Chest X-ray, PA view. Patient: 35 years old, sex F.
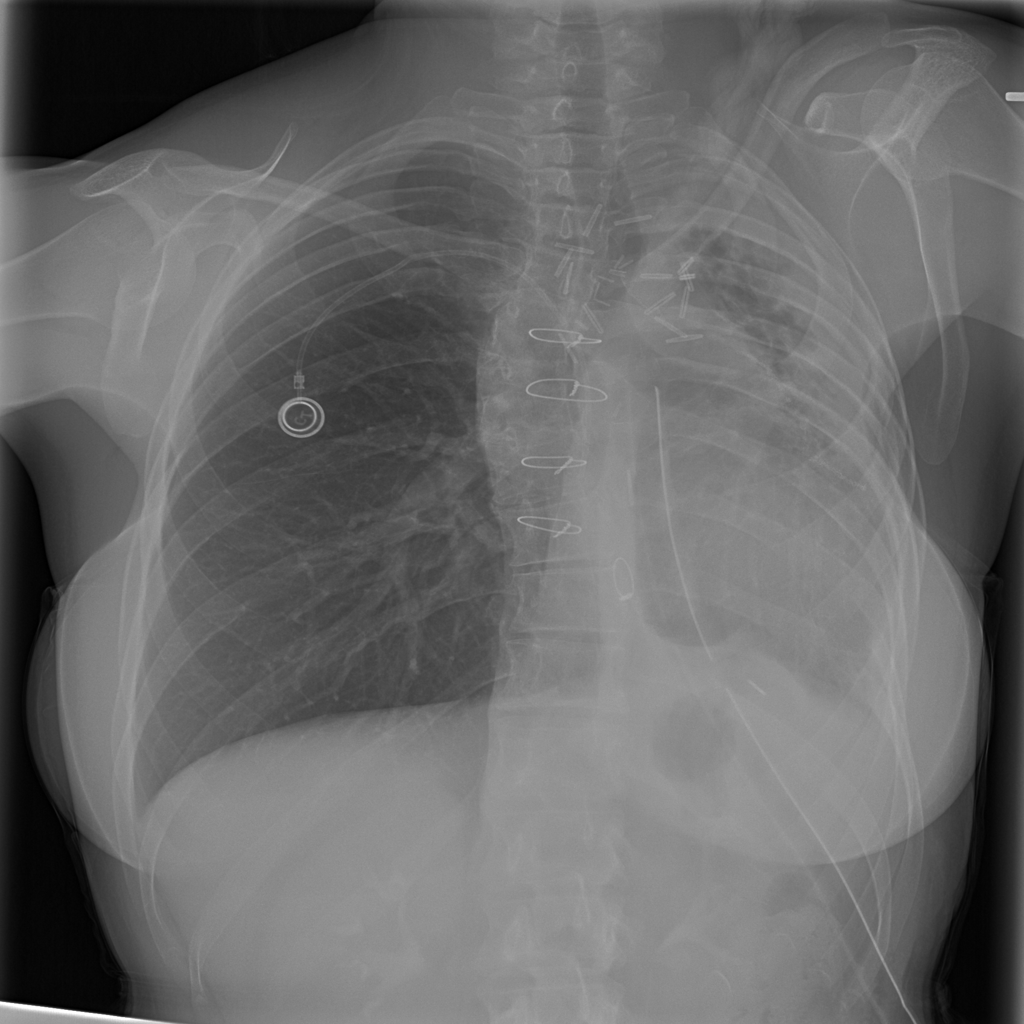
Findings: No Finding